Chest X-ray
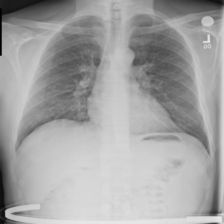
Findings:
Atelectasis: negative
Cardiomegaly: negative
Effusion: negative
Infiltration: negative
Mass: negative
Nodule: negative
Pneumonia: negative
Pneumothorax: negative
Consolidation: negative
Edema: negative
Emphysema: negative
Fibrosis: negative
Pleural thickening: negative
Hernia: negative